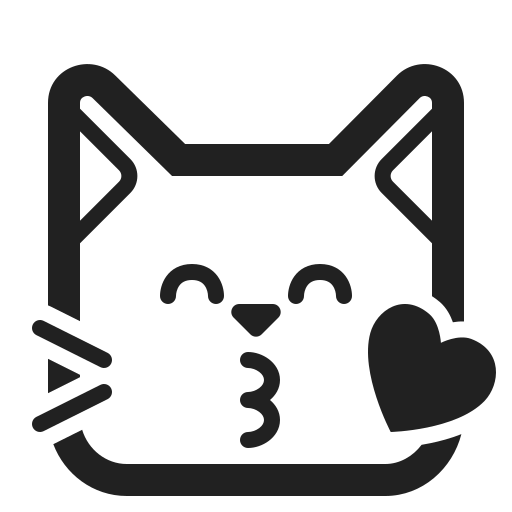
kissing cat high contrast